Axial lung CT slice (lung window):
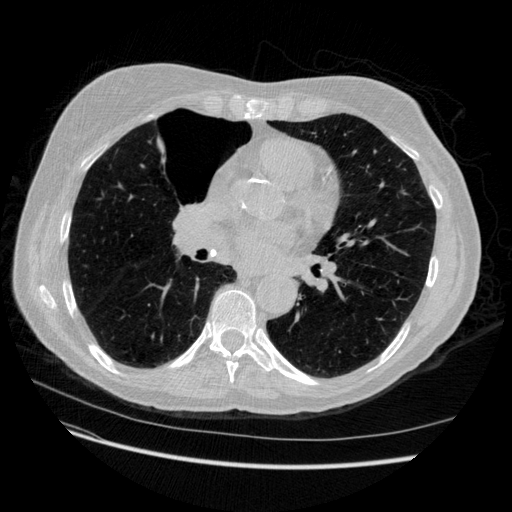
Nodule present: no